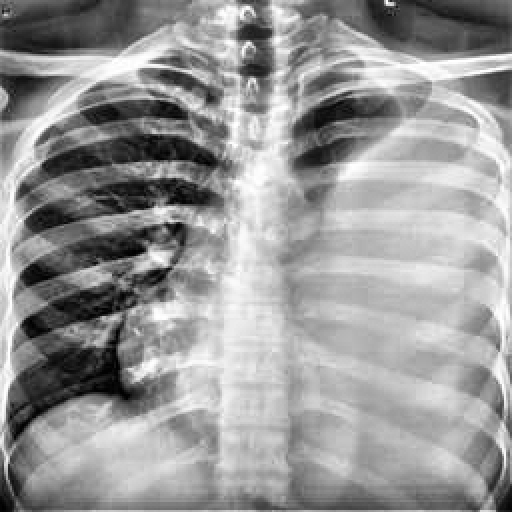
Finding: TUBERCULOSIS